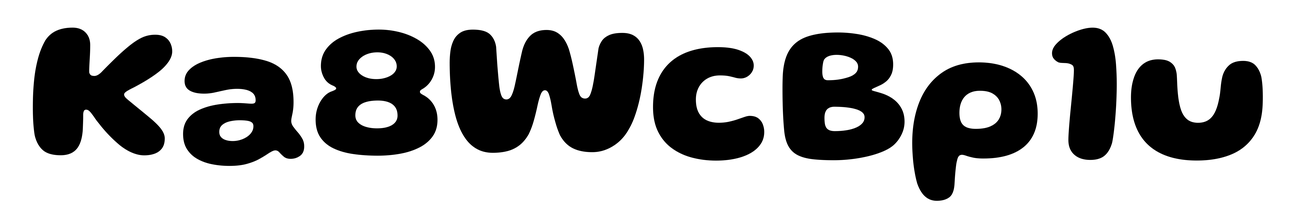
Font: Gluten_Bold